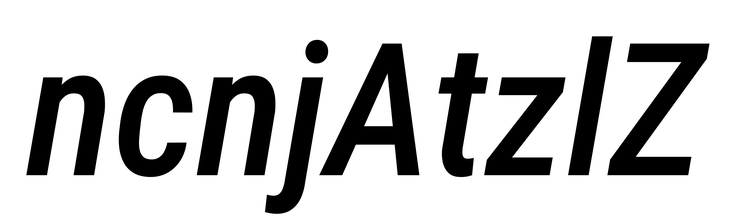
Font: Roboto-Italic_Condensed_Medium_Italic